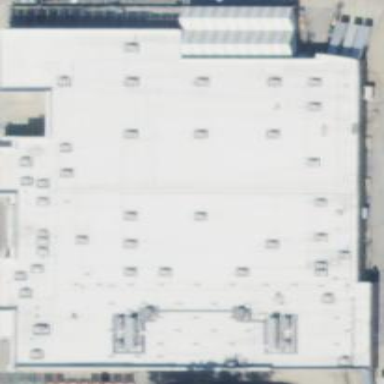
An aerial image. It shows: Retail building.